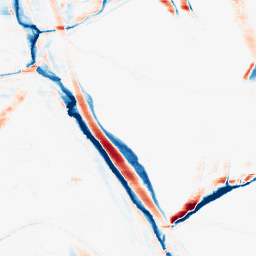
Category: morphological
Decomposition family: morphological_rect
Decomposition parameters: operation: average
width: 20
height: 5
Upsampling method: sinc_hamming
Upsampling parameters: scale: 4
kernel_size: 8
Upsampling scale: 4